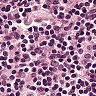
Metastatic tissue present: no